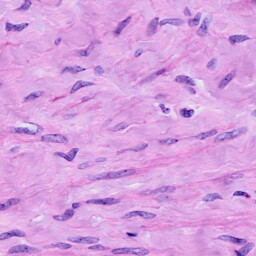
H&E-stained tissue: Cervix